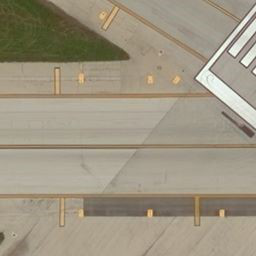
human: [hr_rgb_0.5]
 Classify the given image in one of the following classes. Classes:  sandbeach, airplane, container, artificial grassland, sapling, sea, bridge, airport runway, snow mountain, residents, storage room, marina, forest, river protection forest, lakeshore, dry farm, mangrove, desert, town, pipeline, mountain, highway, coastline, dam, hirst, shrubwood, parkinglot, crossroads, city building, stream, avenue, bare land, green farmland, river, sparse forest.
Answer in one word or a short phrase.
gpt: airport runway